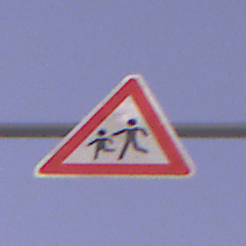
Verkehrszeichen: KinderRechts
Umgebung: Outdoor, RoadRail
Tageszeit: Dawn
Wetter: Clear
Licht: Natural
Jahreszeit: NotSpecified
Kontrast: LowContrast